Question: I am using Microsoft SQL Server 2008 and we have two tables called and . I want to know which applications are not converted into the Enrolments. As shown in the following figure.
I tried to use NOT IN but it works only with the single column. I have 2 columns to compare. Could you please advise me what is the most appropriate way? Thanks.
PS. I cannot change the structure of the database and they are from third party vendor.

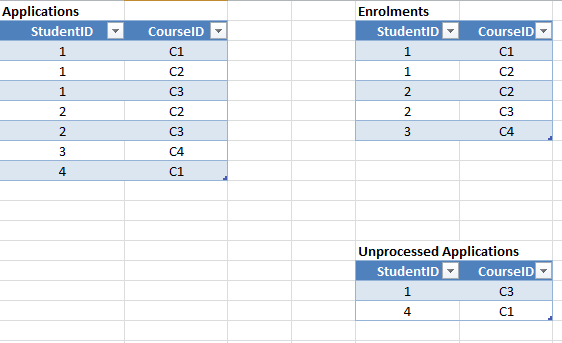
Answer: Another way, using <URL>
'''
select
StudentID,
CourseID
FROM dbo.Applications
except
select
StudentID,
CourseID
FROM dbo.Enrolments
'''